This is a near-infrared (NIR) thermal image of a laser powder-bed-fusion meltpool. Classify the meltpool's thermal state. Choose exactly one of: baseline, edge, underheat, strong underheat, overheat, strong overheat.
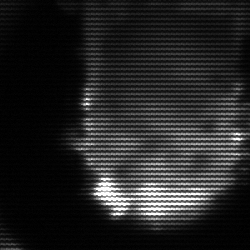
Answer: baseline